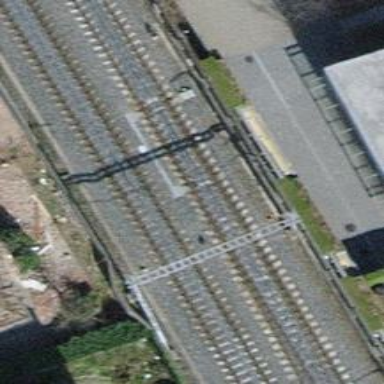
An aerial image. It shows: Siding railway track with electrified contact line.